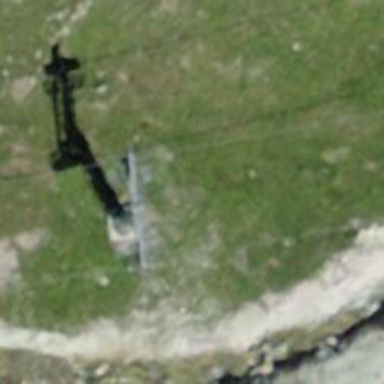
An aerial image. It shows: Pylon used for aerialway.